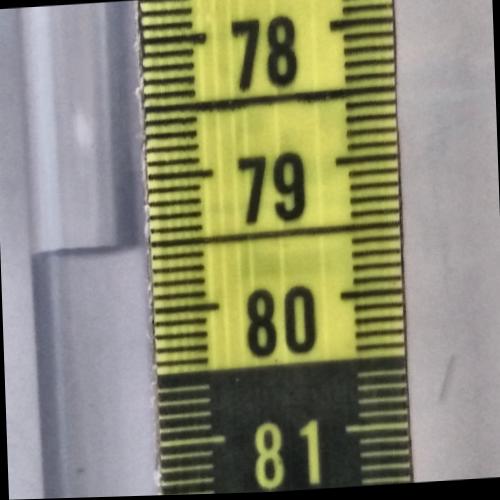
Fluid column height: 79.5 cm